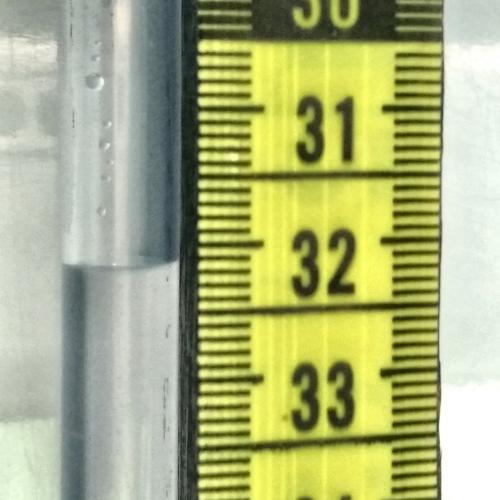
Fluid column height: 32.2 cm